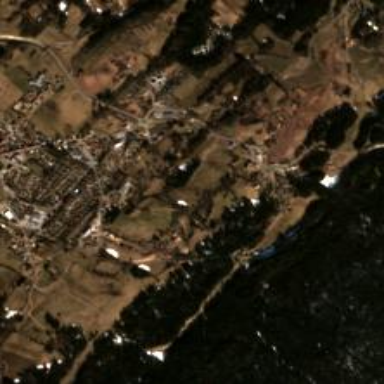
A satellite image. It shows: Small hamlet.